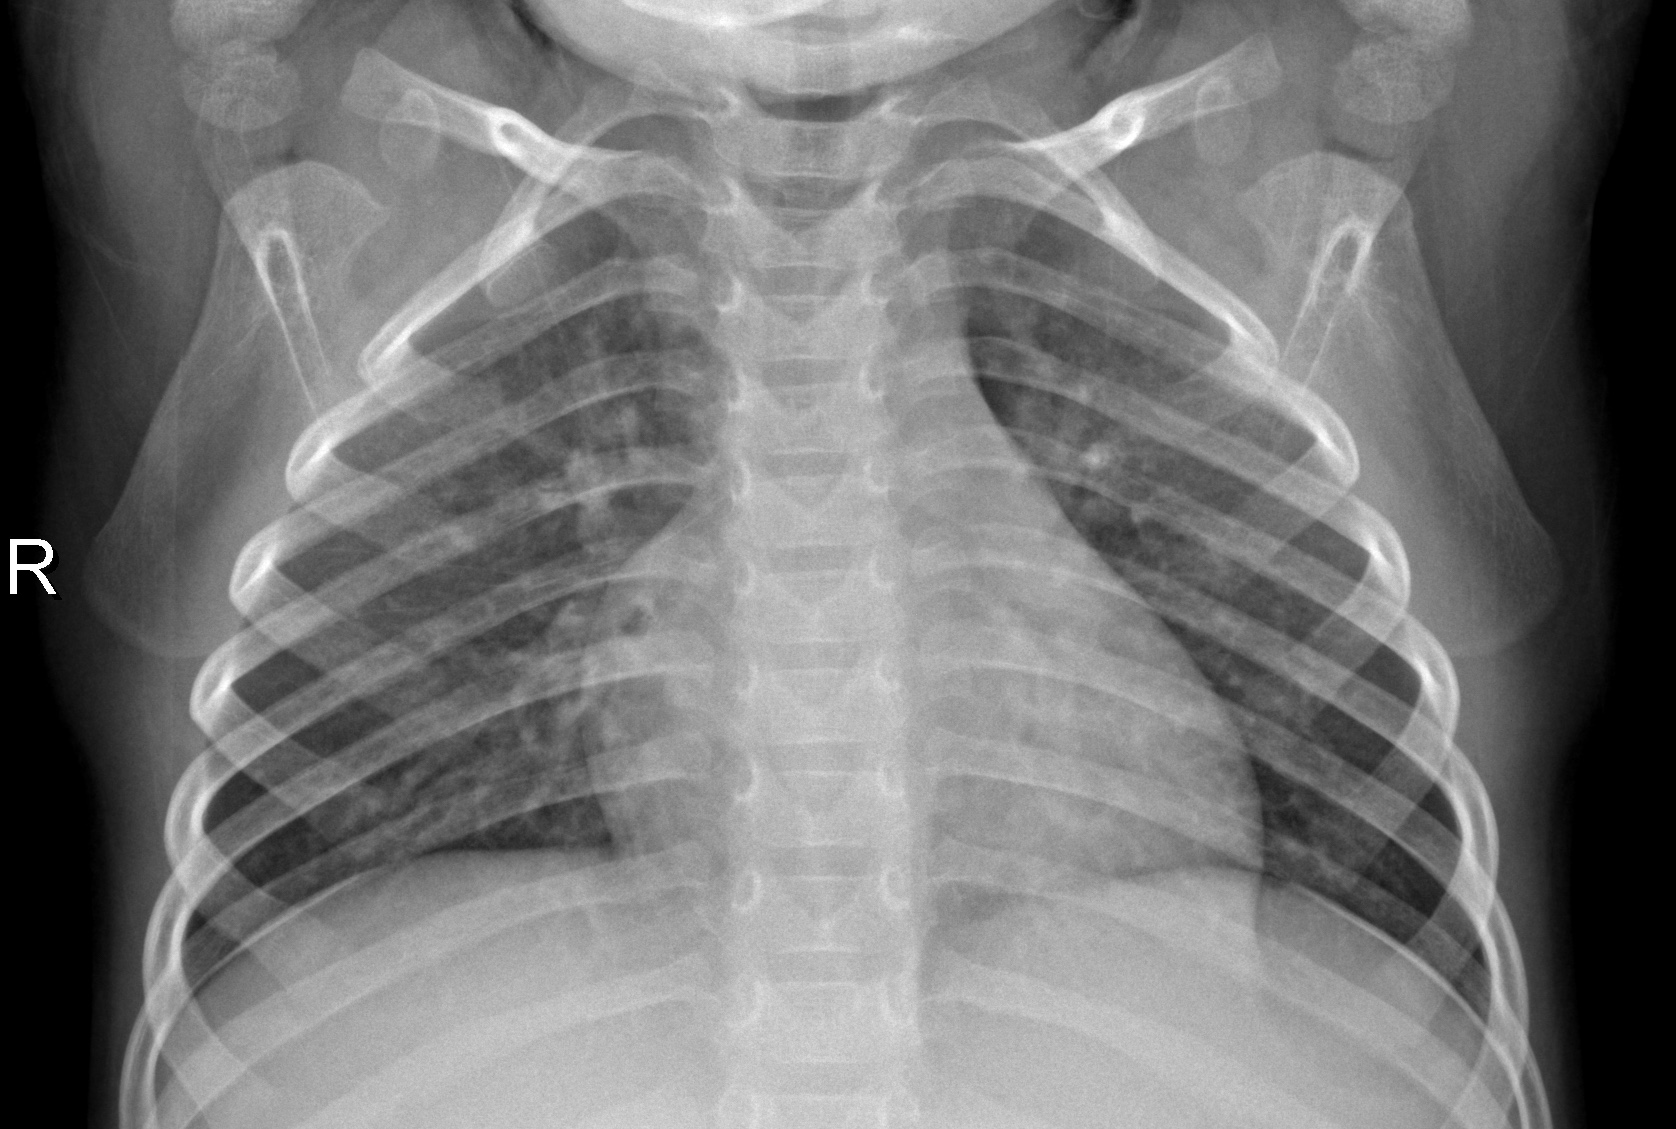
Diagnosis: NORMAL